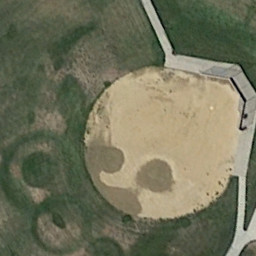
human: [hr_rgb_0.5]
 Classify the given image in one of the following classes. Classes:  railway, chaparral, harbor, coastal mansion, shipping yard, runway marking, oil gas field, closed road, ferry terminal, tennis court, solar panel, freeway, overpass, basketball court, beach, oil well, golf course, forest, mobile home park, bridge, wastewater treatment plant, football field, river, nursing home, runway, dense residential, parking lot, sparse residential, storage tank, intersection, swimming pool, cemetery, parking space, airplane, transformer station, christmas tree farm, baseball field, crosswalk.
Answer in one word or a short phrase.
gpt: baseball field